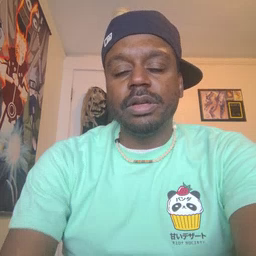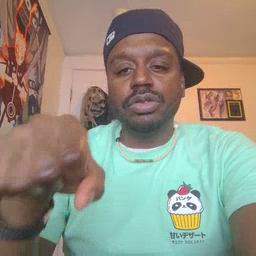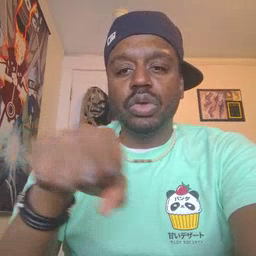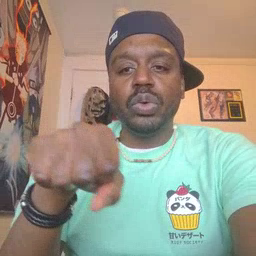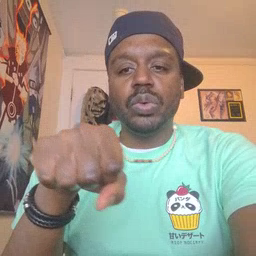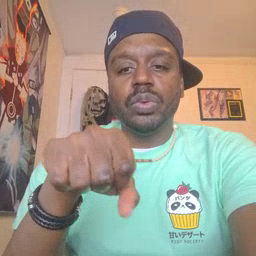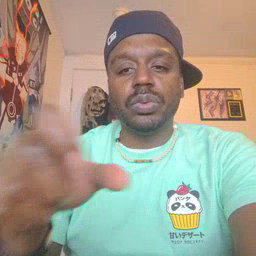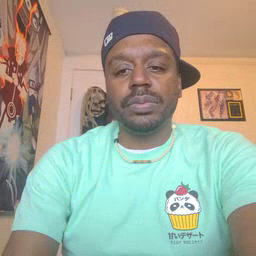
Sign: shoe